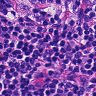
Metastatic tissue present: no